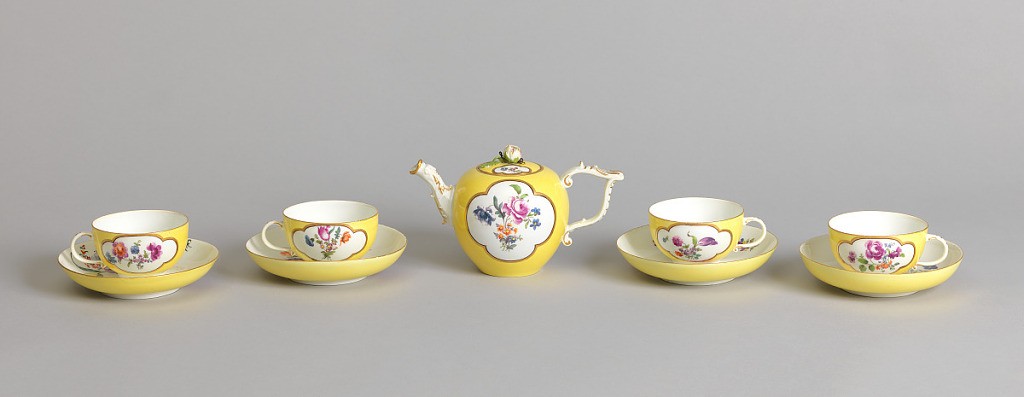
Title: Tea Service
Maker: Meissen Porcelain Manufactory, German, active from 1710 to the present
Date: mid- 18th century
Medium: hard paste porcelain, vitreous enamel, gold
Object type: tea service
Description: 1912-13-12-a,b: Globular body, scrolled strap handle; spout termin...